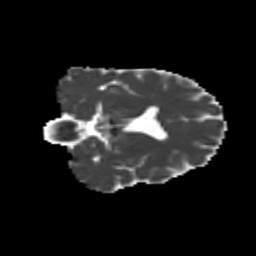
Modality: MD
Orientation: coronal
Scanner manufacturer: siemens
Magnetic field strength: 3 T
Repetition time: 9.2 s
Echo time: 0.084 s